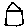
Label: house